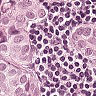
Metastatic tissue present: yes